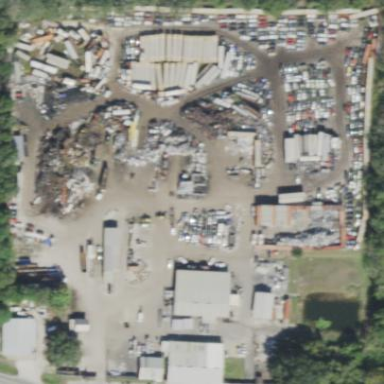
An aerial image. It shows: Scrap yard situated in industrial area.